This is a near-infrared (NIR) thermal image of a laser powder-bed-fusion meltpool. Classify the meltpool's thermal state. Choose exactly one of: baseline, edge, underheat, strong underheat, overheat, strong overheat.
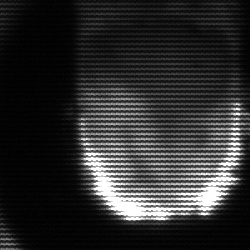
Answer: baseline